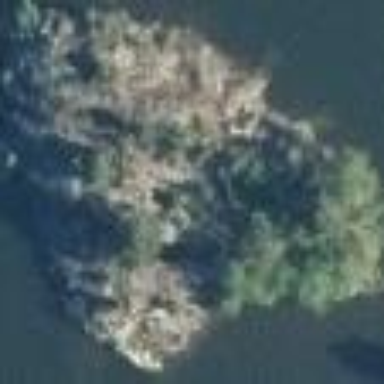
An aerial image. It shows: Islet covered with scrub vegetation.